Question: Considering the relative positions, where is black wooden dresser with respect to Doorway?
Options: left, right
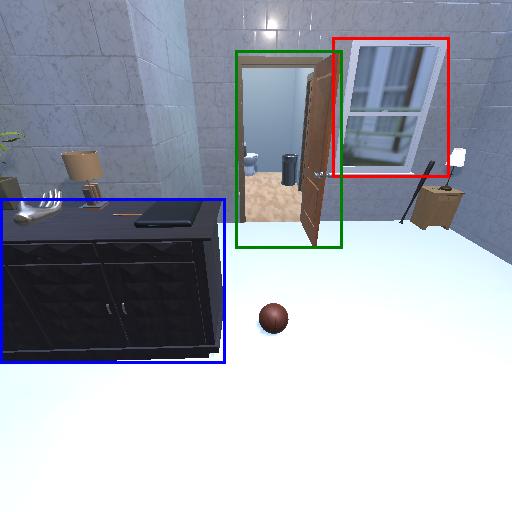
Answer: left